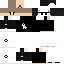
A male human skin with dark skin, wearing brown bald dressed in a blue hoodie and black pants, featuring a closed mouth.